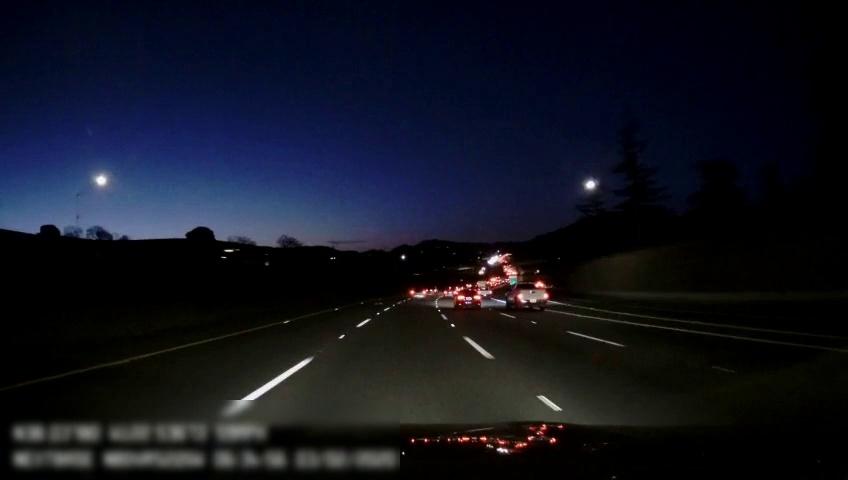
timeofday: Night
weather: Other
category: Drivable Space
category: Vehicles | SUV
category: Vehicles | Car
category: Vehicles | SUV
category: Vehicles | Truck
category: Vehicles | Truck
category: Lanes | Alternate Lane
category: Lanes | Current Lane
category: Lanes | Current Lane
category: Lanes | Alternate Lane
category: Lanes | Alternate Lane
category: Lanes | Alternate Lane
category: Lanes | Alternate Lane